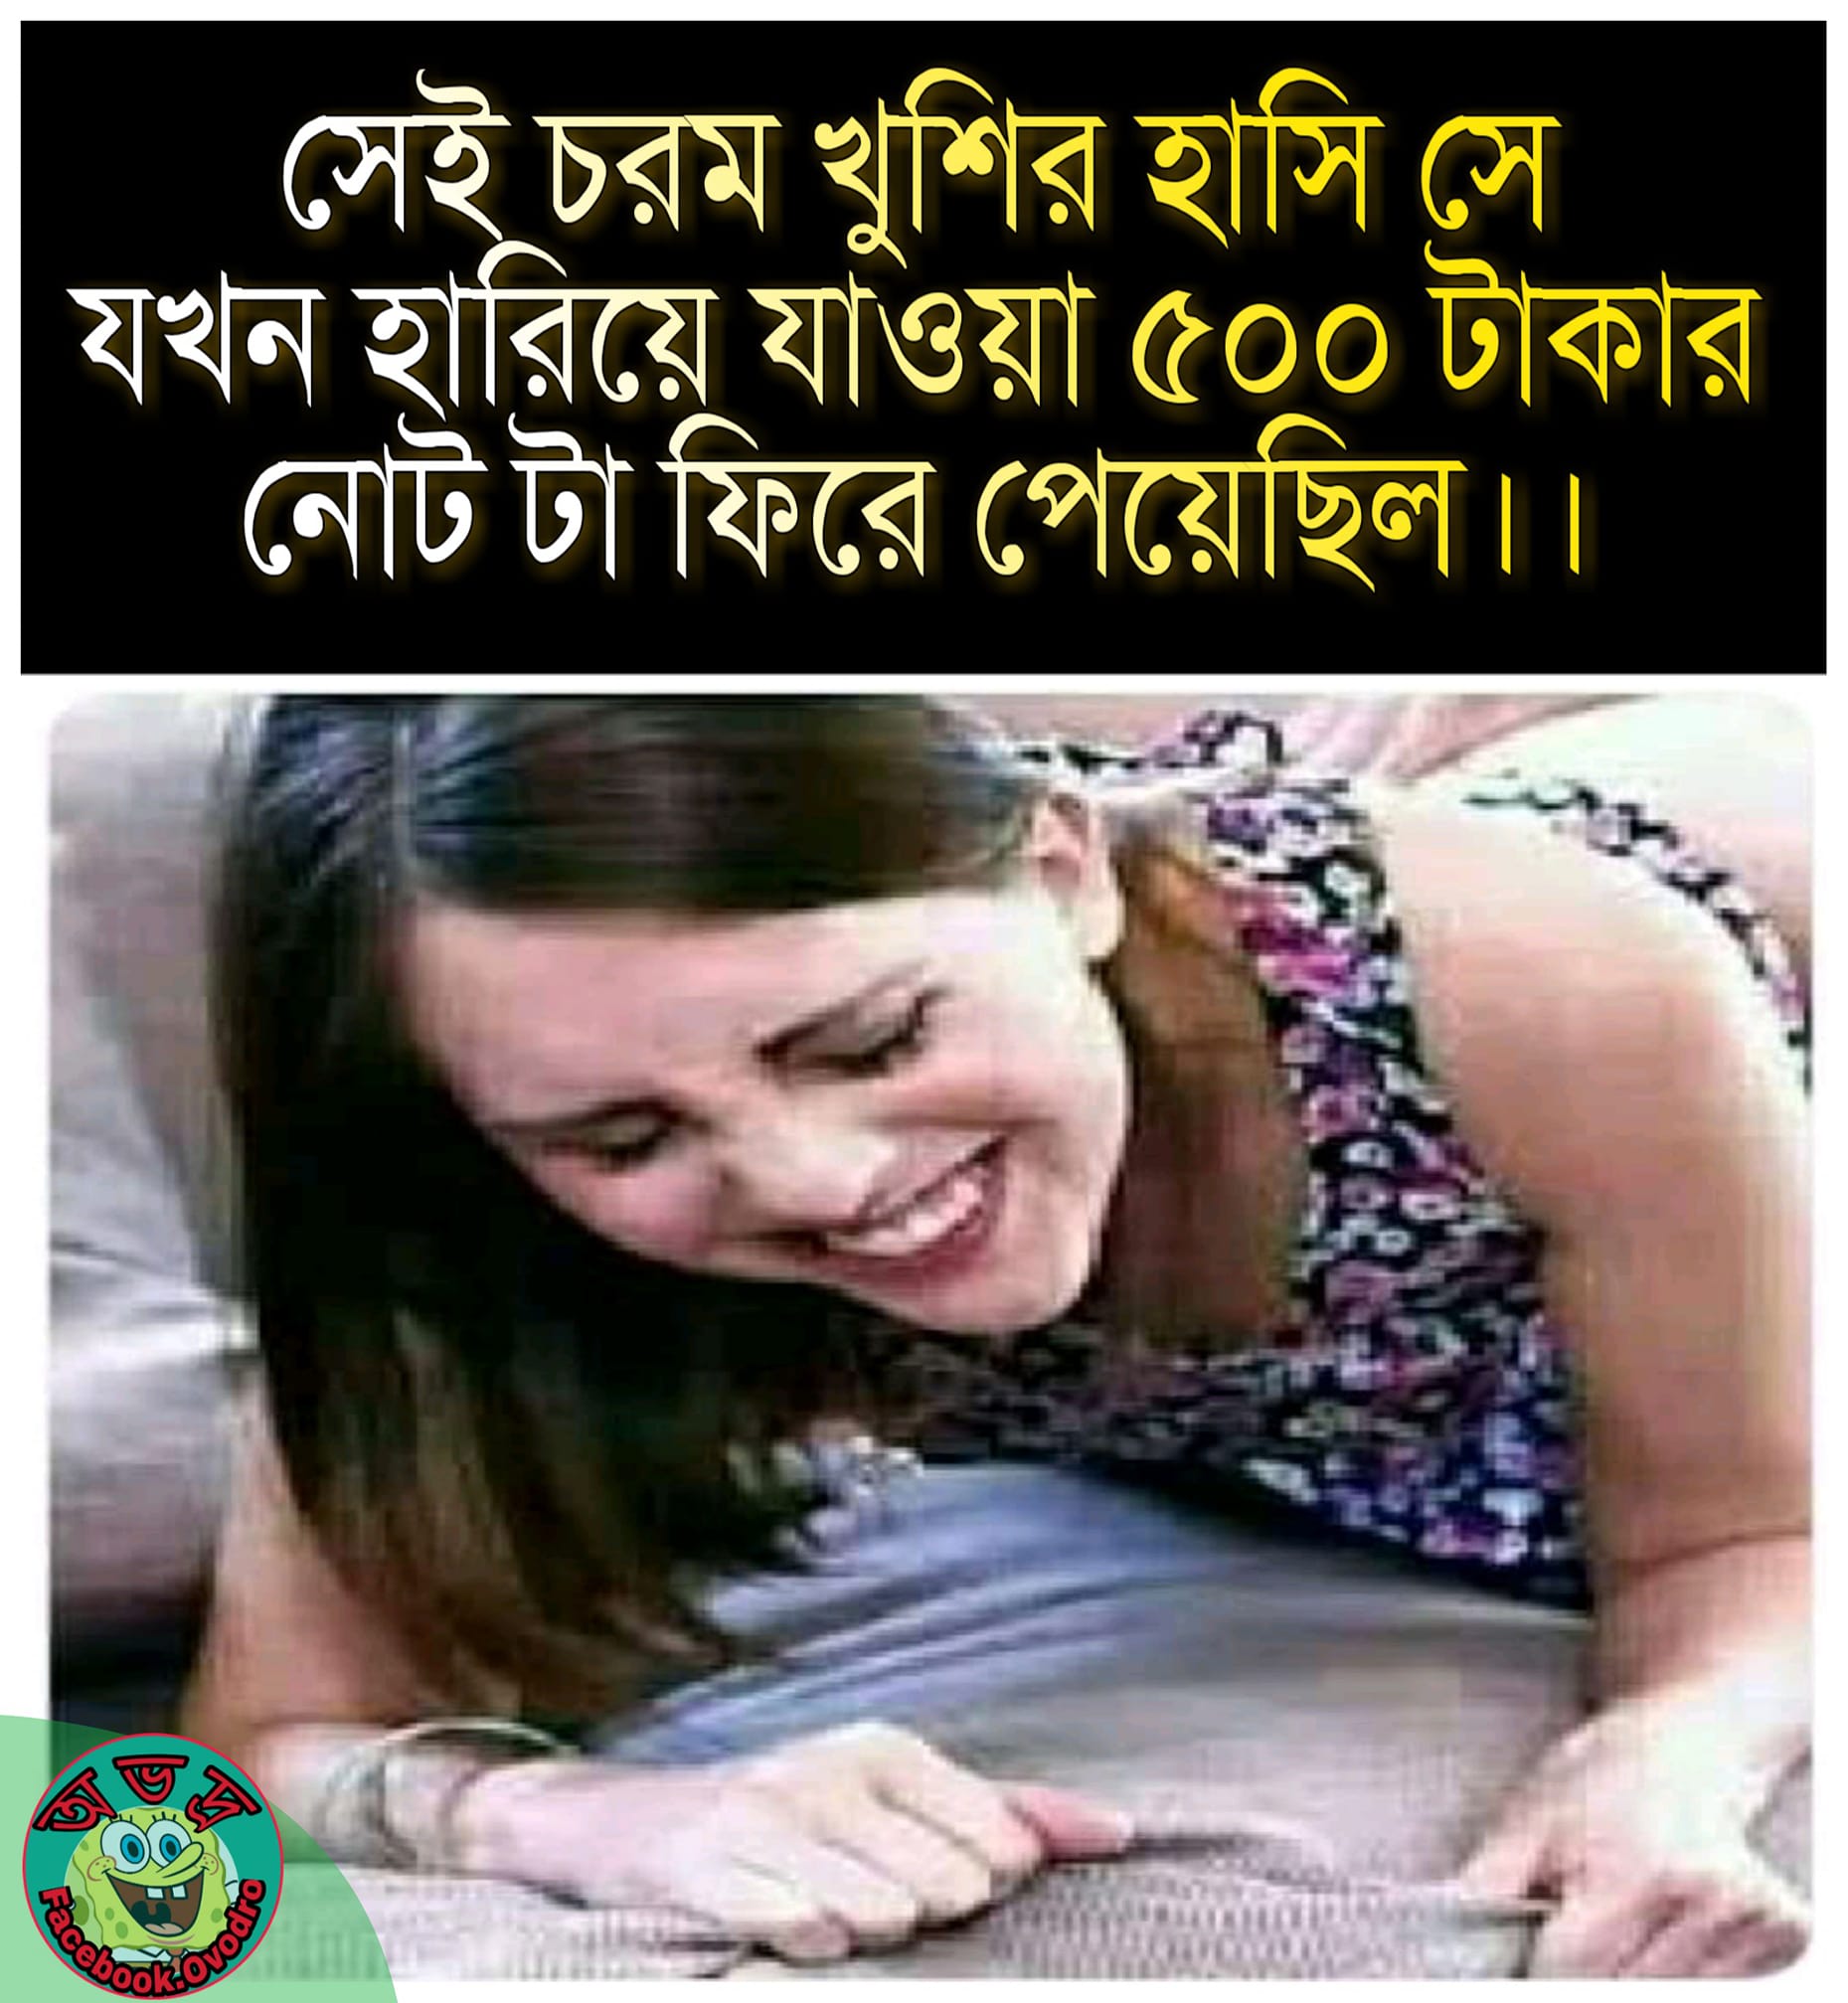
Caption: সেই চরম খুশির হাসি সে যখন হারিয়ে যাওয়া ৫০০ টাকার নোট টা ফিরে পেয়েছিল ।।
Label: hate